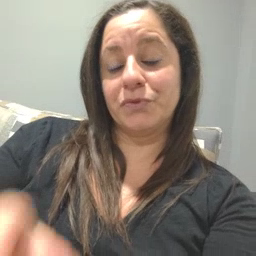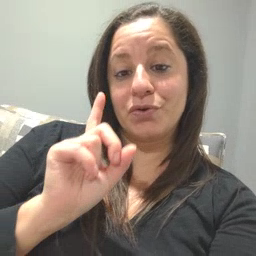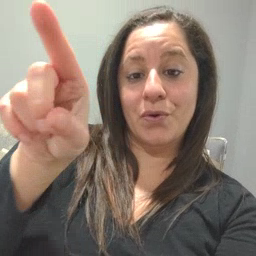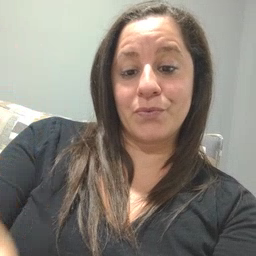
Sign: go